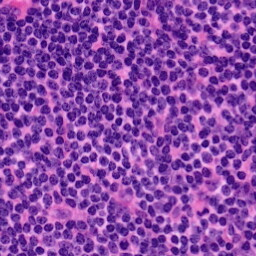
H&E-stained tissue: Pancreatic